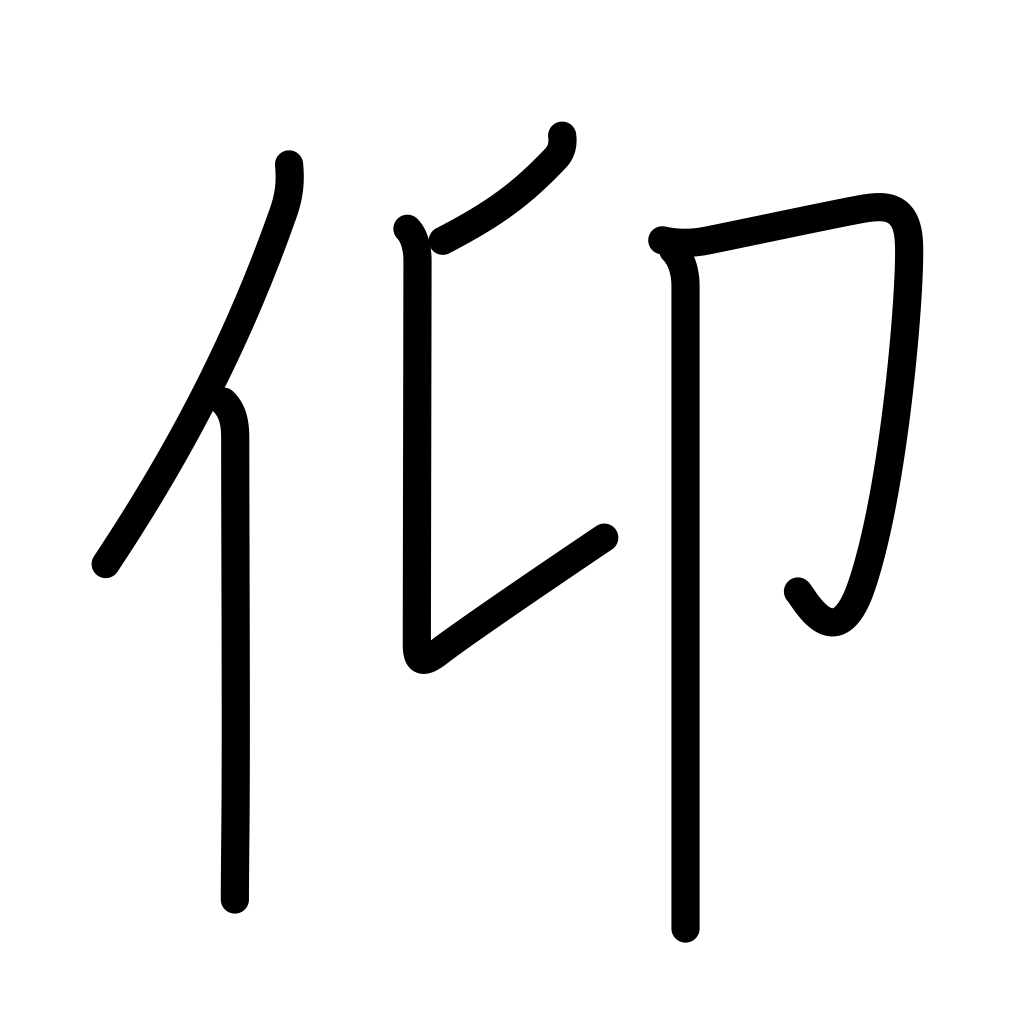
Meaning: face-up, look up, depend, seek, respect, revere, drink, take